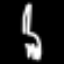
Label: fork